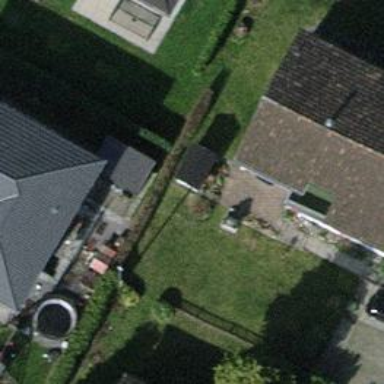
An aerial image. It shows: Hedge acting as barrier.